Question: I dont know why but this is driving me insane, does anyone know why this is happening?

first the whole thing is red, everyone of my java files (only in this one project) is like this. second, that dot next to the D, that is not the "edited without save" asterisk, it still shows up there after I edit something along side this dot. How do I remove both the dot and the red and go back to the white background? Thanks
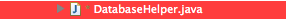
Answer: The formatting of those entries are governed by label decorations. Possible you installed a new plug-in, that set up a new type of decoration that looks wild. You try to disable them to detect the source of the issue.
Generic Label decorations are set in page in , but the various Team providers (CVS, SVN, Git, etc.) also provide such options (). Additionally, you could search for the string in Preferences using the search bar.